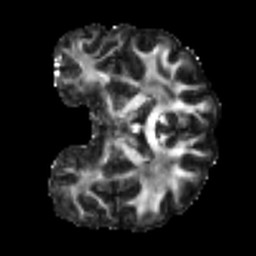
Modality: FA
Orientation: coronal
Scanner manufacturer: siemens
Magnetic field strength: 3 T
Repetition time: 4 s
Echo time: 0.0594 s